Question: I have added some constraints to some MySQL table fields. This seems to change phpMyAdmin a little bit, including constrained fields being presented as drop down boxes in edit or insert mode:

This looks a bit weird to me, as if phpMyAdmin wants to add titles but doesn't have the correct information. Am I correct in this assumption?
And why do the IDs go from 3 to 1, then back up to 3?
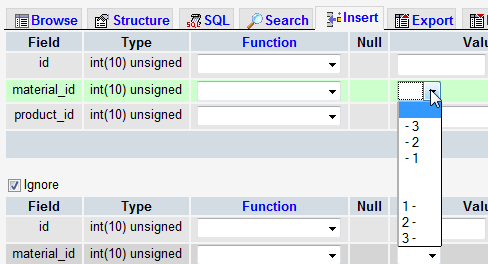
Answer: I found a solution to this. I needed to configure phpMyAdmin to display related records' titles/names.
<URL>
Now I see that the dropdown is ordering by name, then ordering by ID: